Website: bh-photo
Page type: receipt
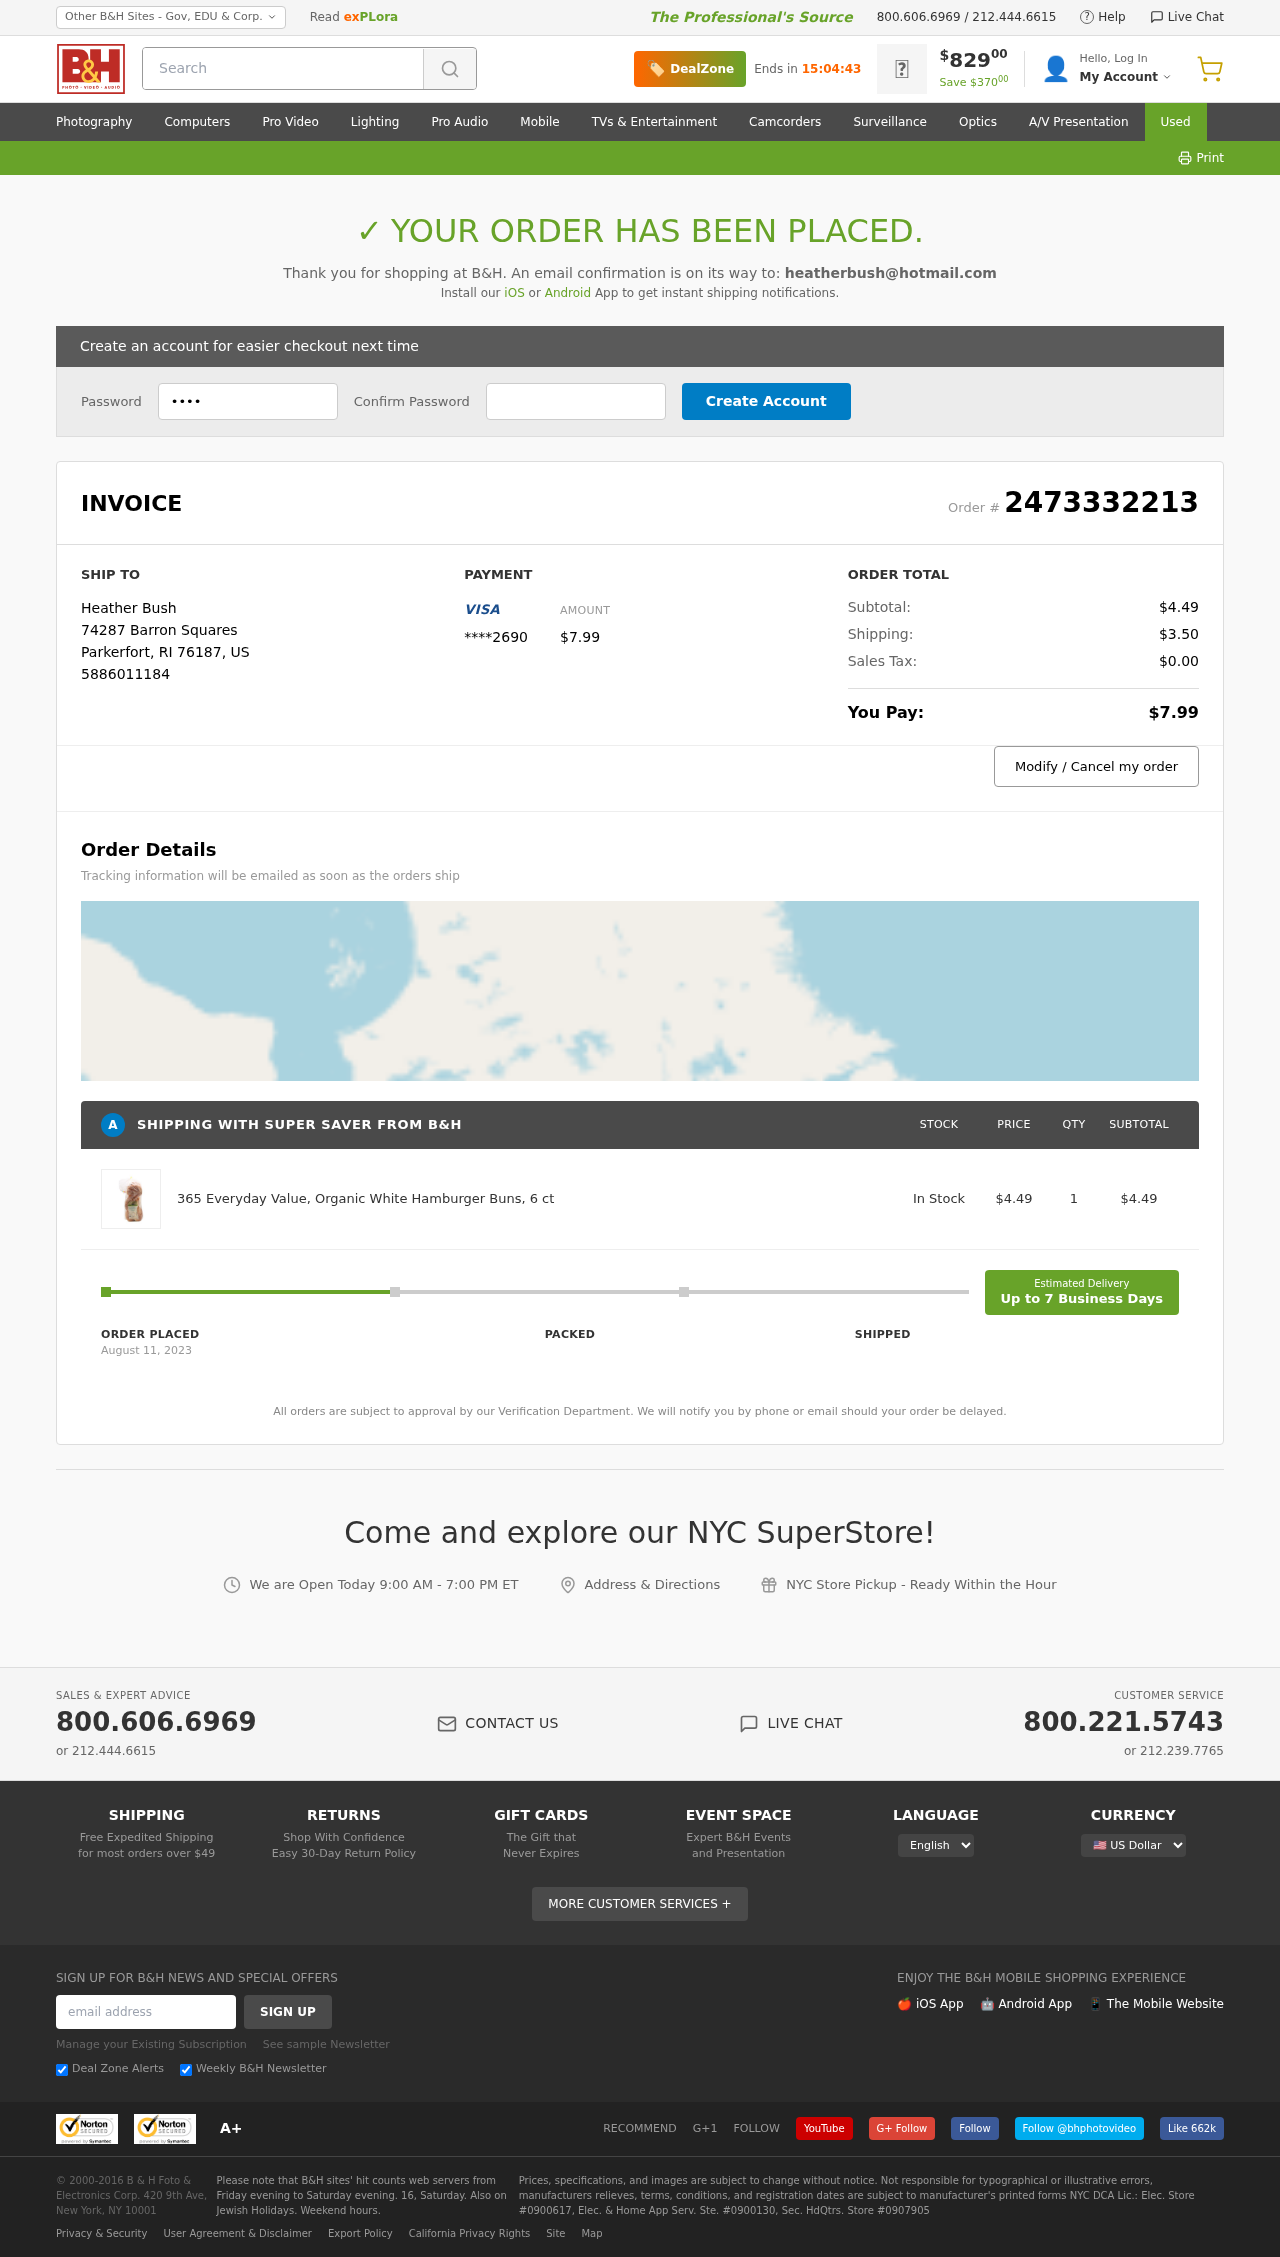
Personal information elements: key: PII_CARD_LAST4
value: ****2690
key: PII_CITY
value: Parkerfort
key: PII_COUNTRY_CODE
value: US
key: PII_EMAIL
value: heatherbush@hotmail.com
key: PII_FULLNAME
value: Heather Bush
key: PII_PHONE
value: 5886011184
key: PII_POSTCODE
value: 76187
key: PII_STATE_ABBR
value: RI
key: PII_STREET
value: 74287 Barron Squares
Product elements: key: PRODUCT1_NAME
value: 365 Everyday Value, Organic White Hamburger Buns, 6 ct
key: PRODUCT1_PRICE
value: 4.49
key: PRODUCT1_QUANTITY
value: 1
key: PRODUCT1_SUBTOTAL
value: $4.49
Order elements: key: ORDER_ID
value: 2473332213
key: ORDER_TOTAL
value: $7.99
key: ORDER_SUBTOTAL
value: $4.49
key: ORDER_SHIPPING_COST
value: $3.50
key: ORDER_TAX
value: $0.00
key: ORDER_DATE
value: August 11, 2023
Search elements: key: HEADER_SEARCH
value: Search